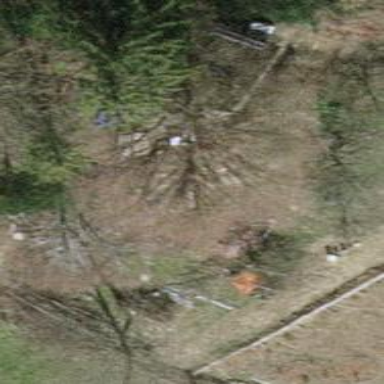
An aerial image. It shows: Single tag "natural: tree."